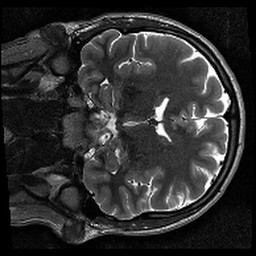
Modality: T2w
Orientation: coronal
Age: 30
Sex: male